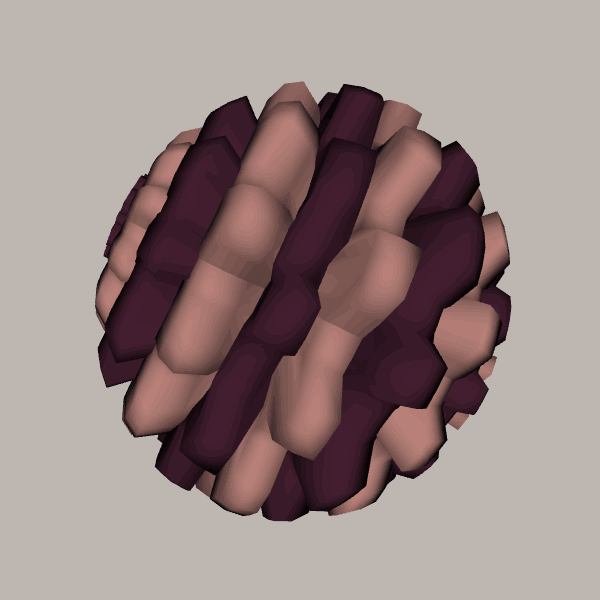
Background: light